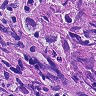
Metastatic tissue present: yes